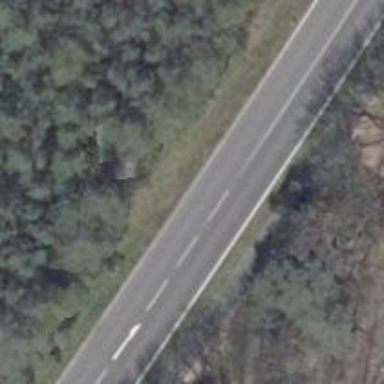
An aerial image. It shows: Secondary road with asphalt surface.